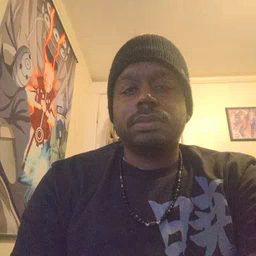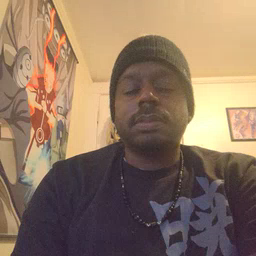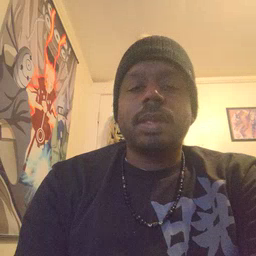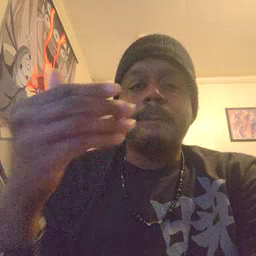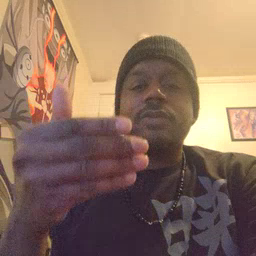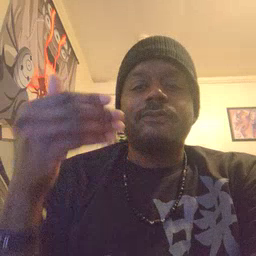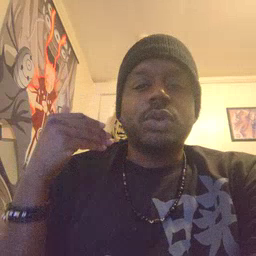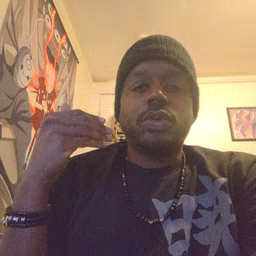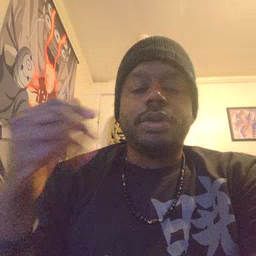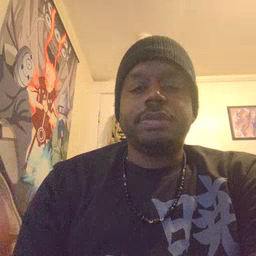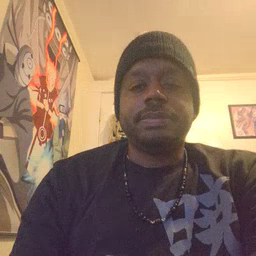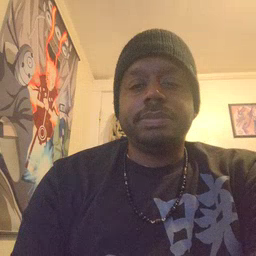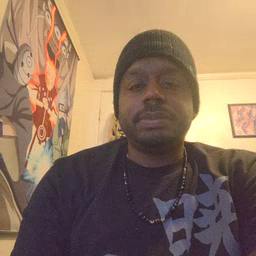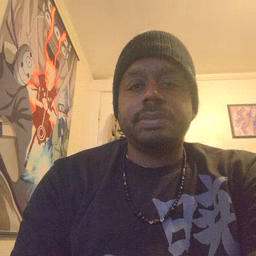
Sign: before